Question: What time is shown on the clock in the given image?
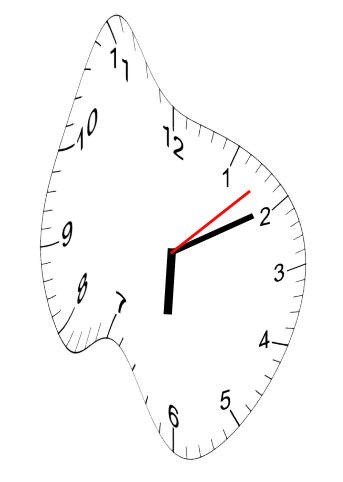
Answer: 06:10:08